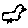
Label: bird